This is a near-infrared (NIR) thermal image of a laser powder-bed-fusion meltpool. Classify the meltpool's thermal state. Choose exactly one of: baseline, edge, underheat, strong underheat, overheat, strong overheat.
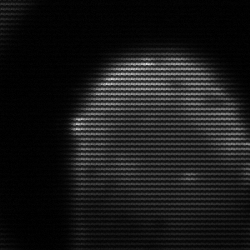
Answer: edge